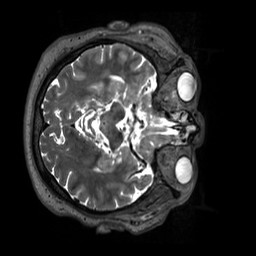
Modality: T2w
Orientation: axial
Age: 60
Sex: male
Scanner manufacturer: siemens
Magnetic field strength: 3 T
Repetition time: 3.2 s
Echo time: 0.412 s